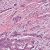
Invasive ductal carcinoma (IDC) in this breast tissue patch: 1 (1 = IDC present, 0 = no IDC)